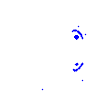
Particle: electron